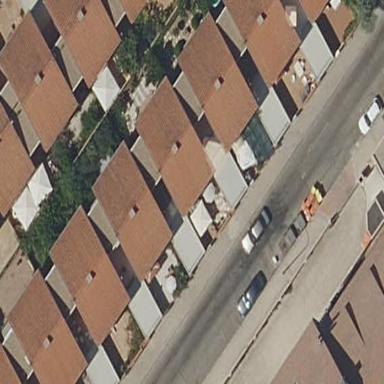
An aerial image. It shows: Residential building.